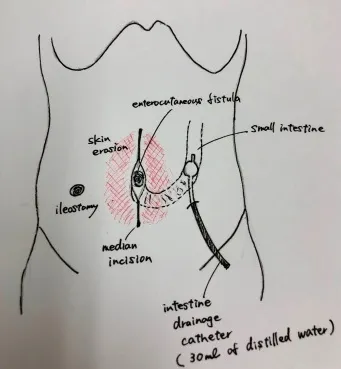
A, b: After percutaneous intestinal drainage.
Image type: radiology (x_ray)